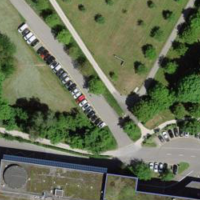
EUNIS habitat code: 57
Species observed at this site:
Phyllopertha horticola